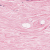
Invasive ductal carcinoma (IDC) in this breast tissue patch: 0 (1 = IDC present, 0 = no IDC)